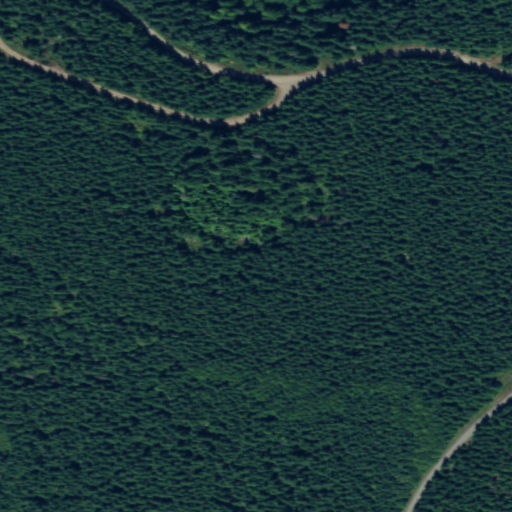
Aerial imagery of ridge(s) in Washington named Porcupine Ridge containing only evergreen forest